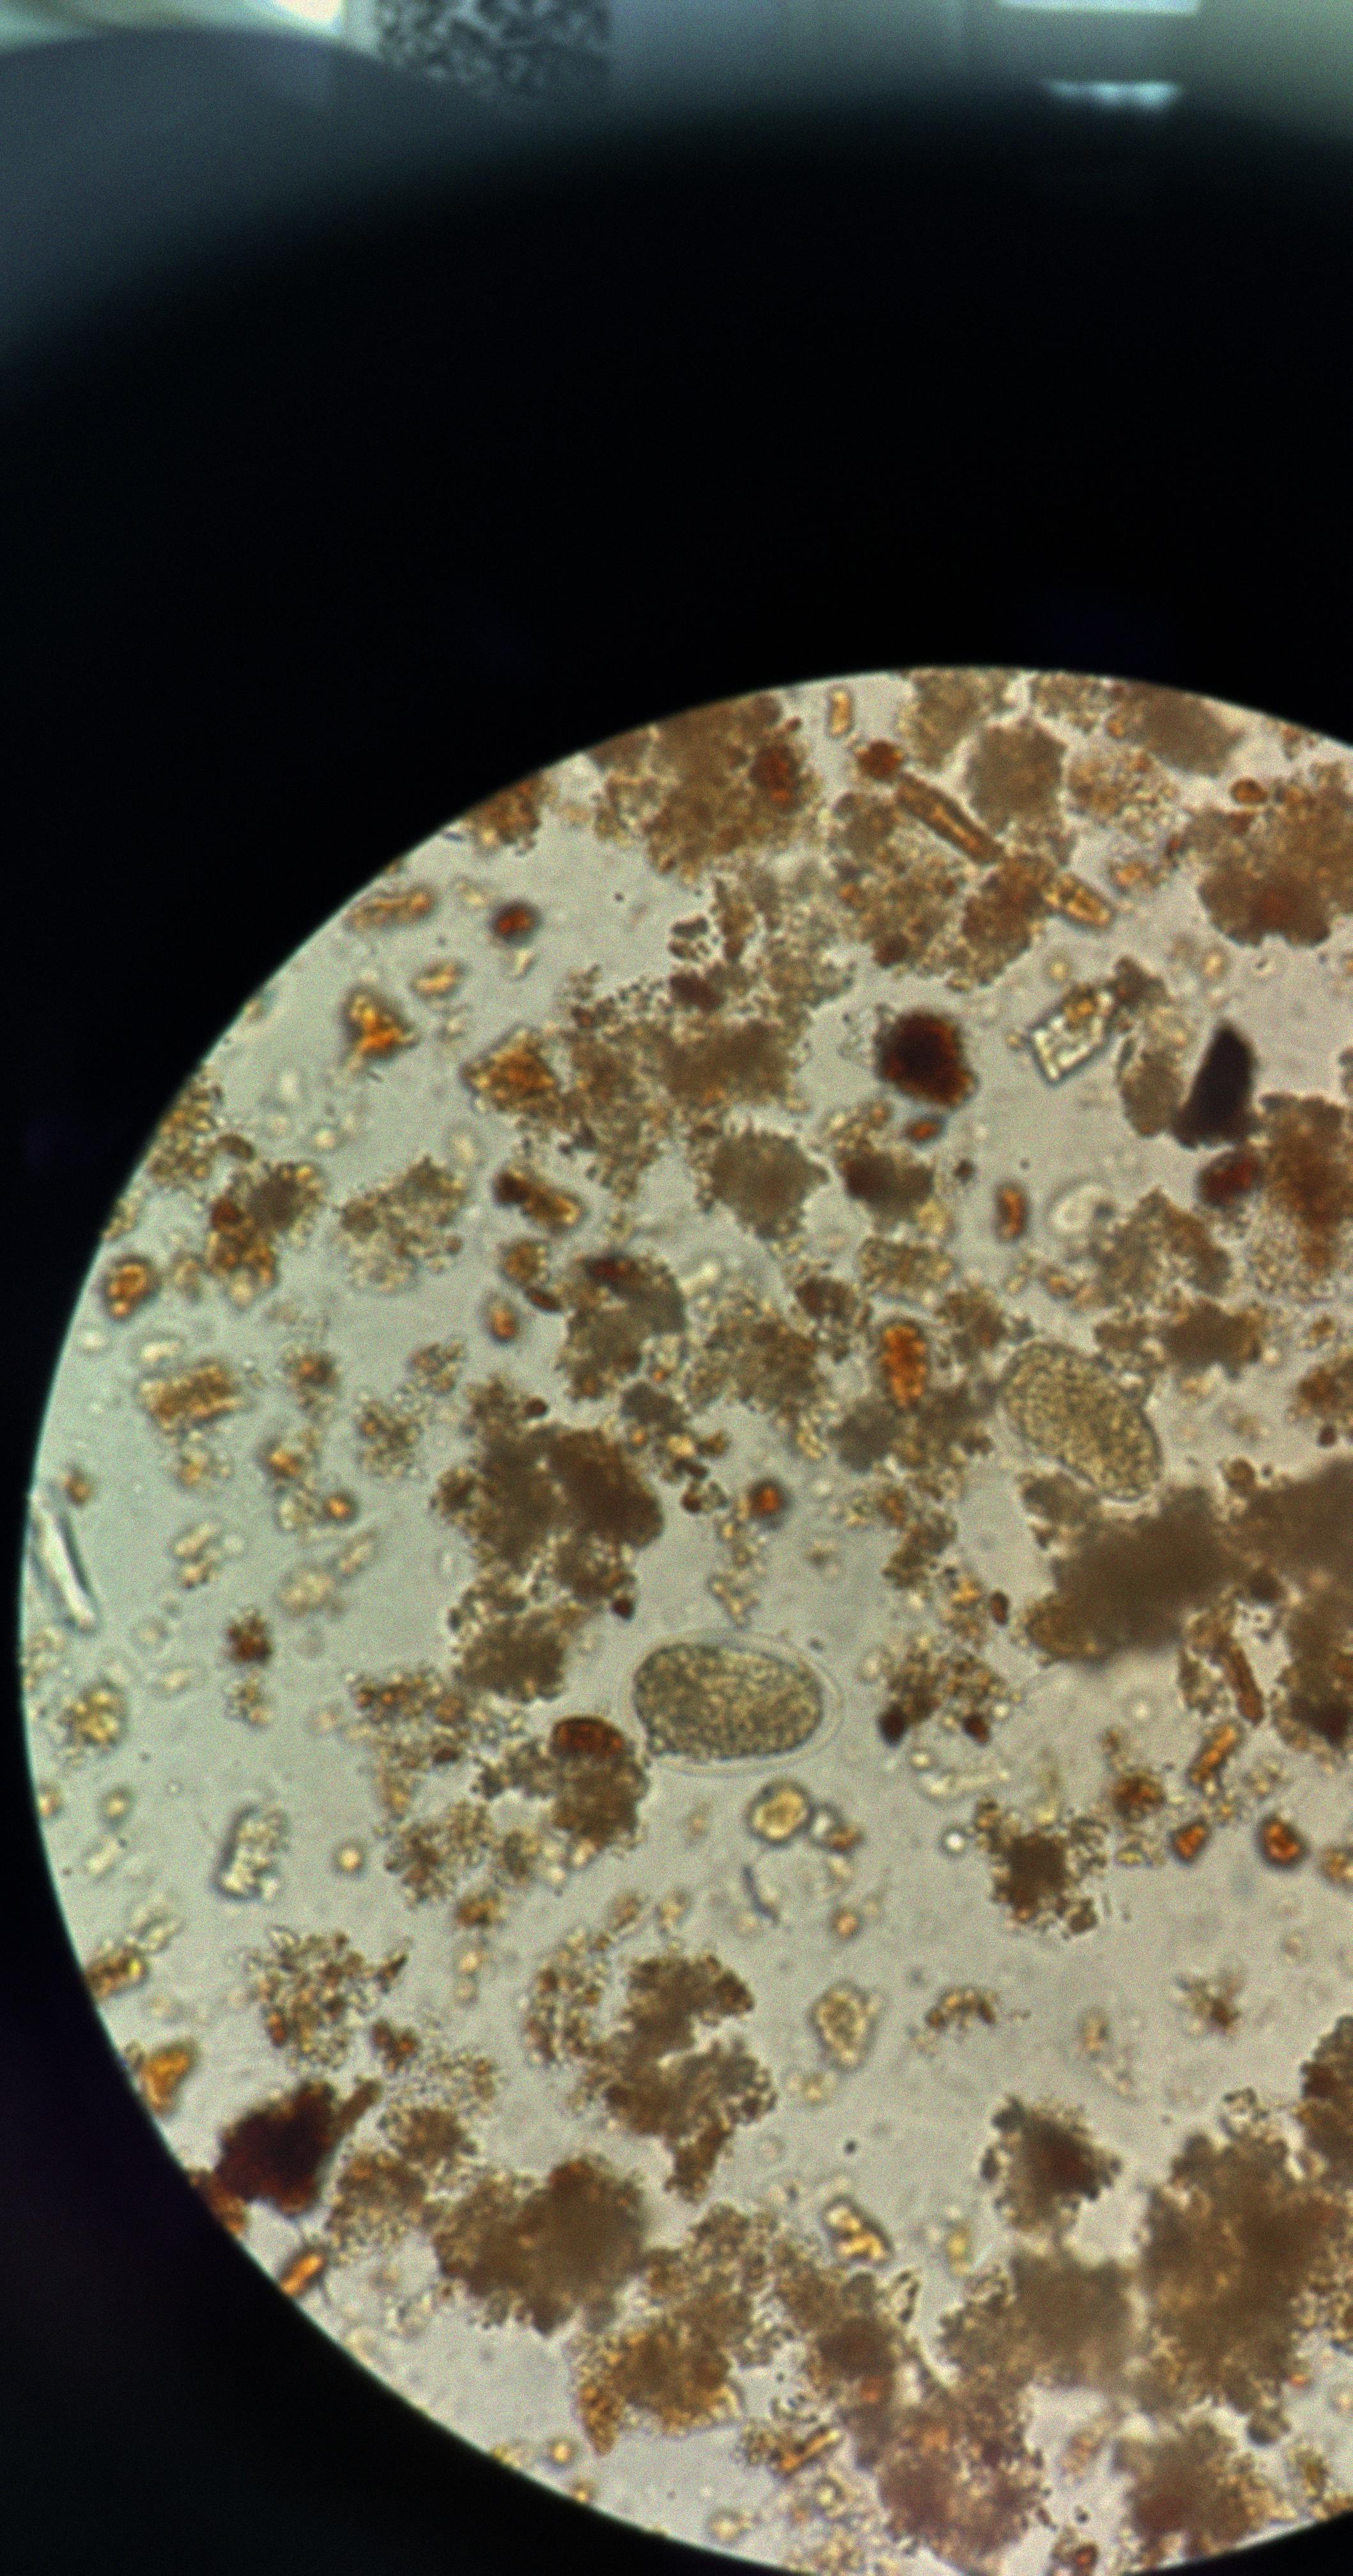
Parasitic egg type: Hookworm egg